Field crop: tomato
Growth stage: 1
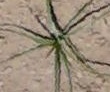
Species: cyperus